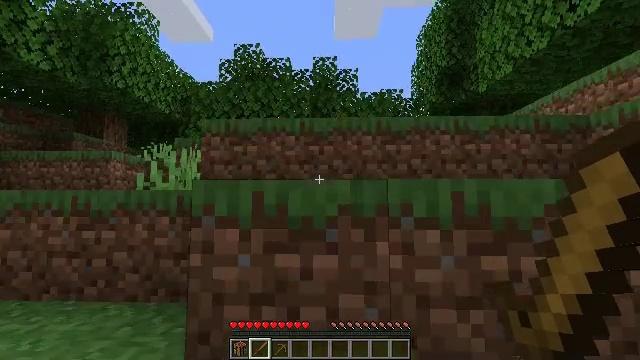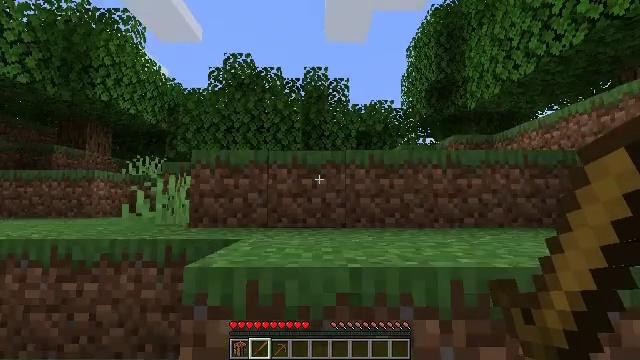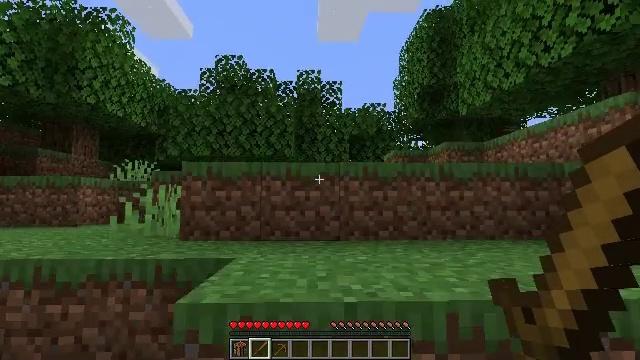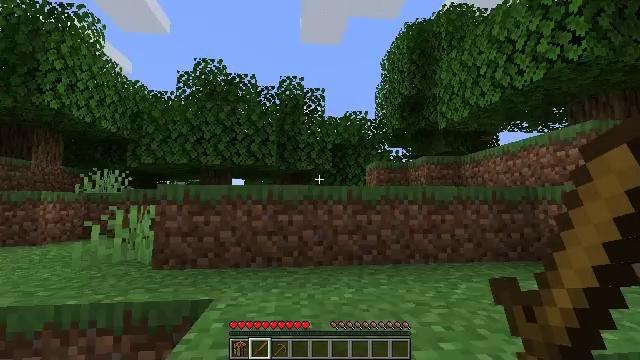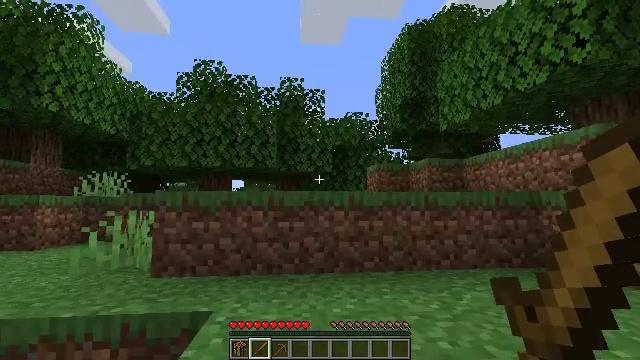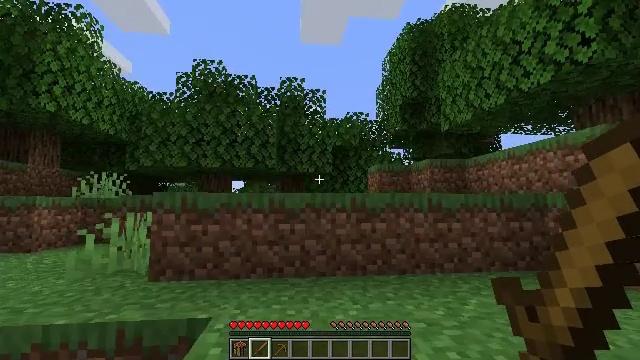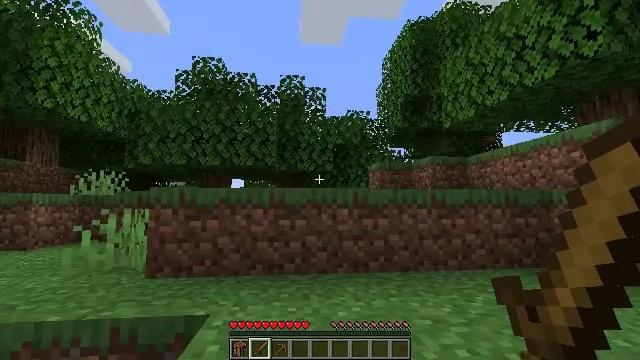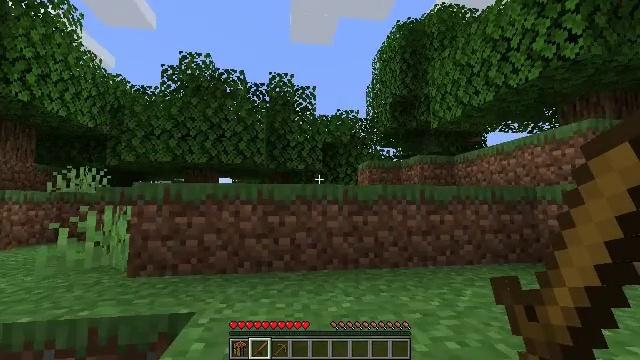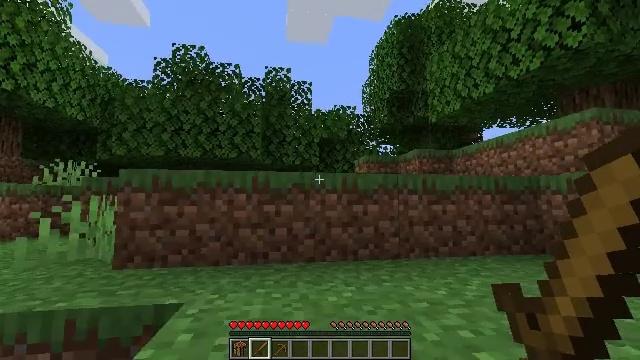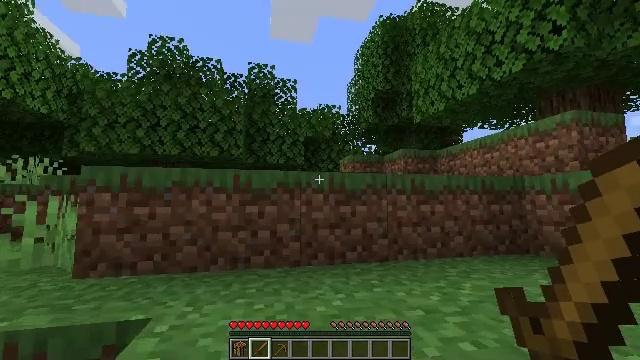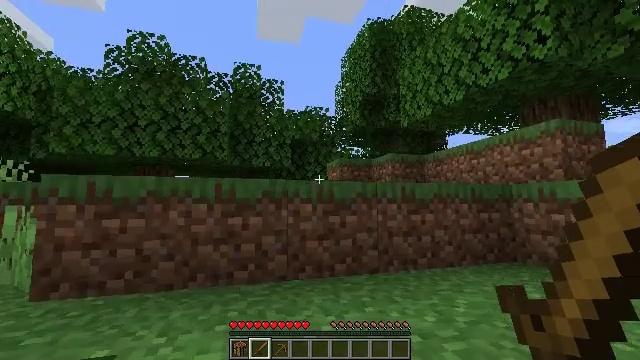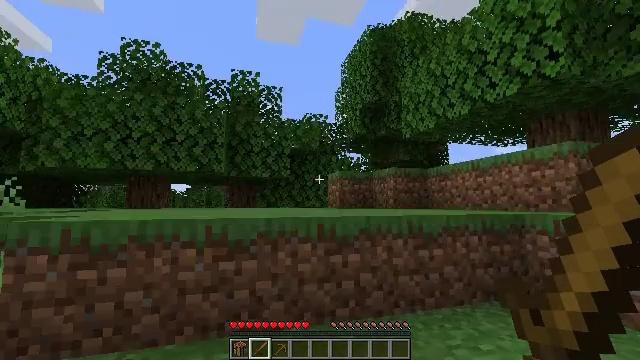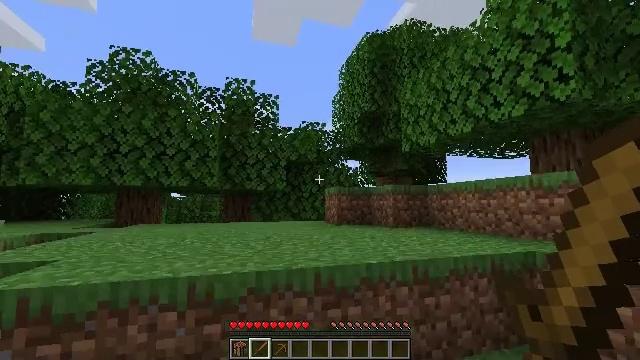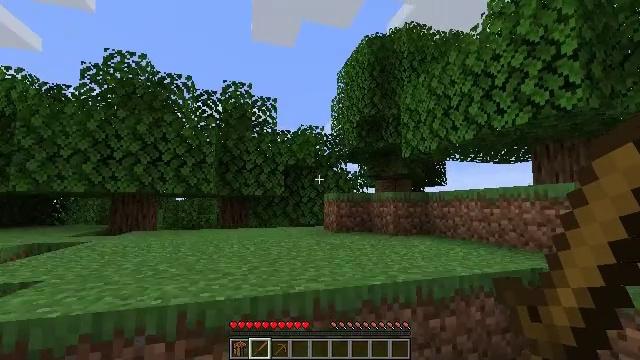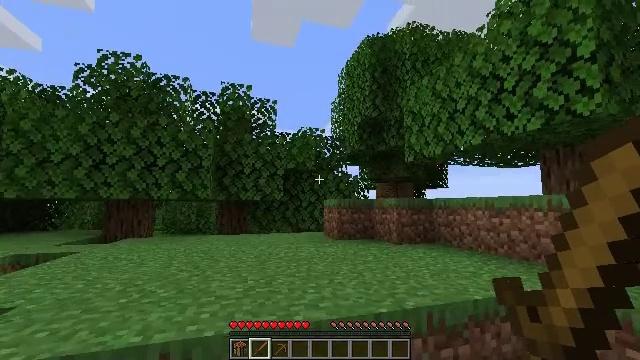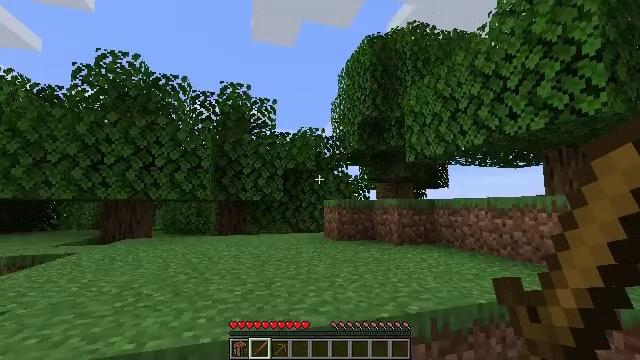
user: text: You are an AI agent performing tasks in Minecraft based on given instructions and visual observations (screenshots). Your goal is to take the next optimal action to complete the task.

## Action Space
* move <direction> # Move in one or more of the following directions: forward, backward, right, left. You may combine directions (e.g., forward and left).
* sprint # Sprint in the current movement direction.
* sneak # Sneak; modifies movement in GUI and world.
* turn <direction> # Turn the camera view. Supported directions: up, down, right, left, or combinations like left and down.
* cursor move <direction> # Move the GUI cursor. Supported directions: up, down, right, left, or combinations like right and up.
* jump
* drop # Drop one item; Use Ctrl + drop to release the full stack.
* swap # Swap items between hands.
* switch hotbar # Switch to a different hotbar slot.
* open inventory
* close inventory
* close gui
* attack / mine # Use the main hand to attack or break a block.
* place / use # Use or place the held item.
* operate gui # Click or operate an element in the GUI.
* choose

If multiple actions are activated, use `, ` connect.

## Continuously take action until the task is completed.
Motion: motion action
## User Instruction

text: Mine oak leaves.
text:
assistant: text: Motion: move forward, turn right, jump
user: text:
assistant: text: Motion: move forward, turn right, jump
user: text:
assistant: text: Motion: move forward, turn right, jump
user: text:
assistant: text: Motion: move forward, jump
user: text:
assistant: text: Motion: move forward, jump
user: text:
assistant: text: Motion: move forward, jump
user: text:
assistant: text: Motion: move forward, turn right, jump
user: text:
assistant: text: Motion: move forward, jump
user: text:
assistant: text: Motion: move forward, turn right, jump
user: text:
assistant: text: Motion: move forward, turn right, jump
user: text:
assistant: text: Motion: move forward, jump
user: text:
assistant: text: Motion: move forward, jump
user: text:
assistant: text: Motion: move forward, jump
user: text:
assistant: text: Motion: move forward, jump
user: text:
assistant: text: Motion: move forward, jump
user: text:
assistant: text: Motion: move forward, jump
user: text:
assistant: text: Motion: move forward, jump
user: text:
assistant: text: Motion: move forward, jump
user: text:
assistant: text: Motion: move forward, jump
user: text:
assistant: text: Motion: move forward, jump
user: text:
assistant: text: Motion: move forward, jump
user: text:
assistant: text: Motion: move forward, turn right and down, jump
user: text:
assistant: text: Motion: move forward, turn right and down, jump
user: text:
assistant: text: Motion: move forward, turn right and down, jump
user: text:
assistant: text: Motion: move forward, turn right and down, jump
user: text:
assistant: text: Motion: move forward, turn right, jump
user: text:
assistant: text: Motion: move forward, turn right, jump
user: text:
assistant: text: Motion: move forward, jump
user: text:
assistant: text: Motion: move forward, jump
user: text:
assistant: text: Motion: move forward, jump